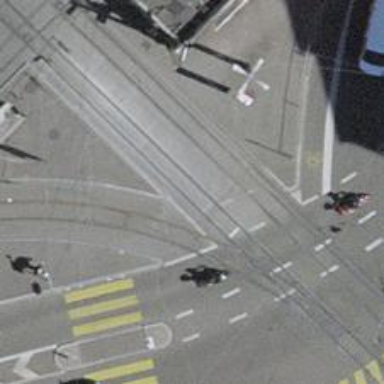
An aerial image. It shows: Tram stop with public transport stop position.